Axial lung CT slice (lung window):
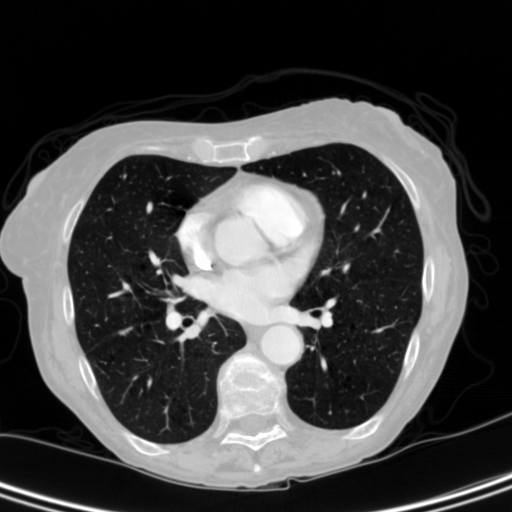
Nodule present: no